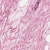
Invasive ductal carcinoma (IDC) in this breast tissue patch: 0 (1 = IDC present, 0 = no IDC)